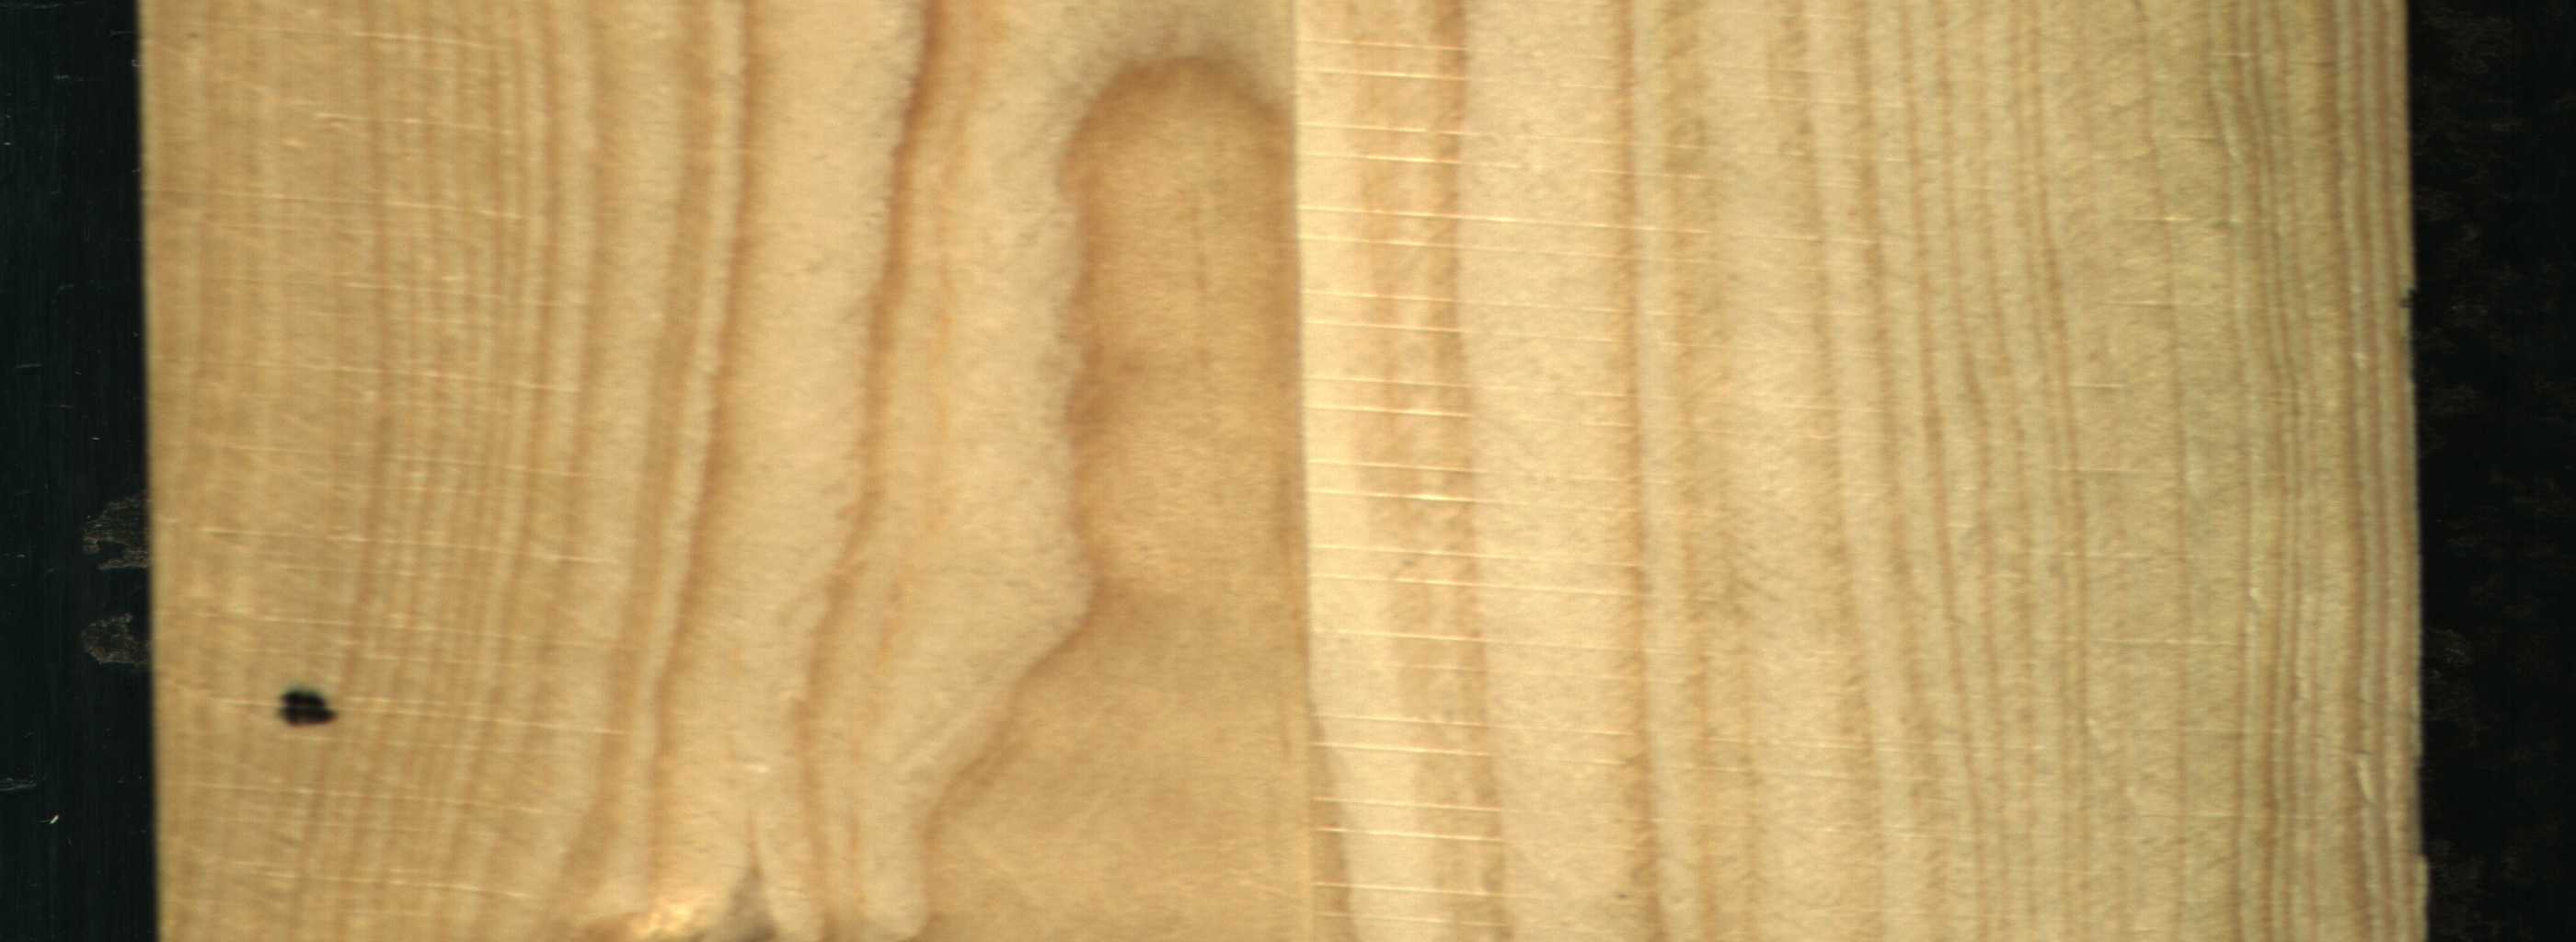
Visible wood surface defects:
Dead_Knot